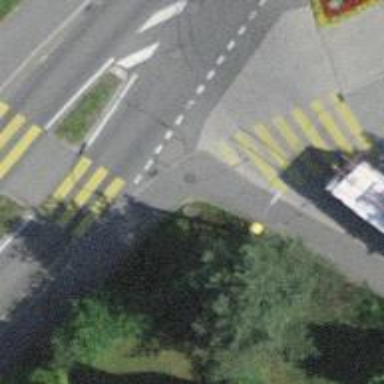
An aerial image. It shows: Pedestrian crossing with zebra markings on footway.